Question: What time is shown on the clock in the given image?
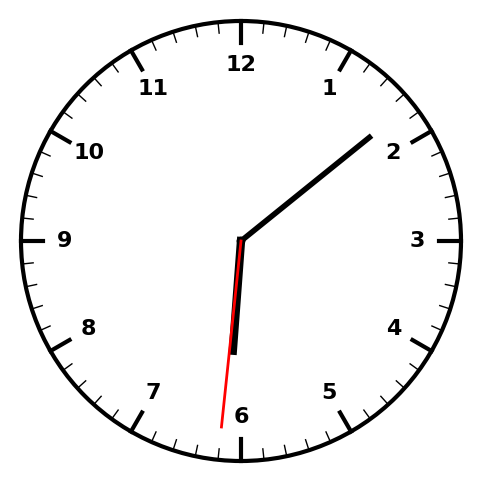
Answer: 06:08:31